Question: I'm looking at code in an XYZ.aspx.cs that pertains to a drop down list. It is:
'''
dt = SessionData.Report_RespondentAnswer(DateTime.Parse(tbFromDate.Text).ToString("yyyy-MM-dd"),
DateTime.Parse(tbToDate.Text).ToString("yyyy-MM-dd"),
SurveyID,
SupplierID,
LK_SurveyStatuses.GetResponseGroup_ResponseCodes(ddlResponseRange.SelectedValue),
LK_SurveyStatuses.GetResponseGroup_ClientResponseCodes(ddlResponseRange.SelectedValue));
'''
And this corresponds to a drop-down that looks like this:
'''
ddlResponseRange.SelectedValue
'''
is this possile?

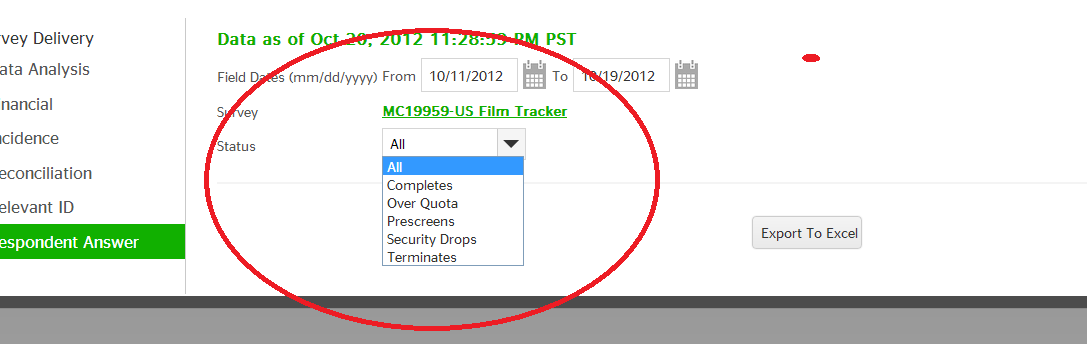
Answer: In your browser, Right Click -> View Source
This will show you the generated markup.
Most browsers also have developer modes which are better for this sort of thing. Chrome for example has a great set of Developer Tools.